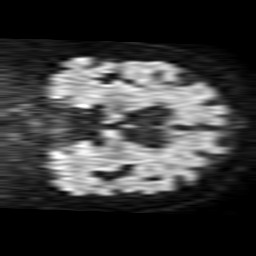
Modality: TRACE
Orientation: coronal
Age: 79
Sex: female
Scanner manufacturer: philips
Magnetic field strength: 1.5 T
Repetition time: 3.504 s
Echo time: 0.09257 s